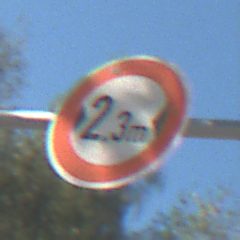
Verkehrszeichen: TatsaechlicheBreite2Komma3
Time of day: Midday
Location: Outdoor (Nature)
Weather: Clear
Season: Summer
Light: Natural